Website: bh-photo
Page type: receipt
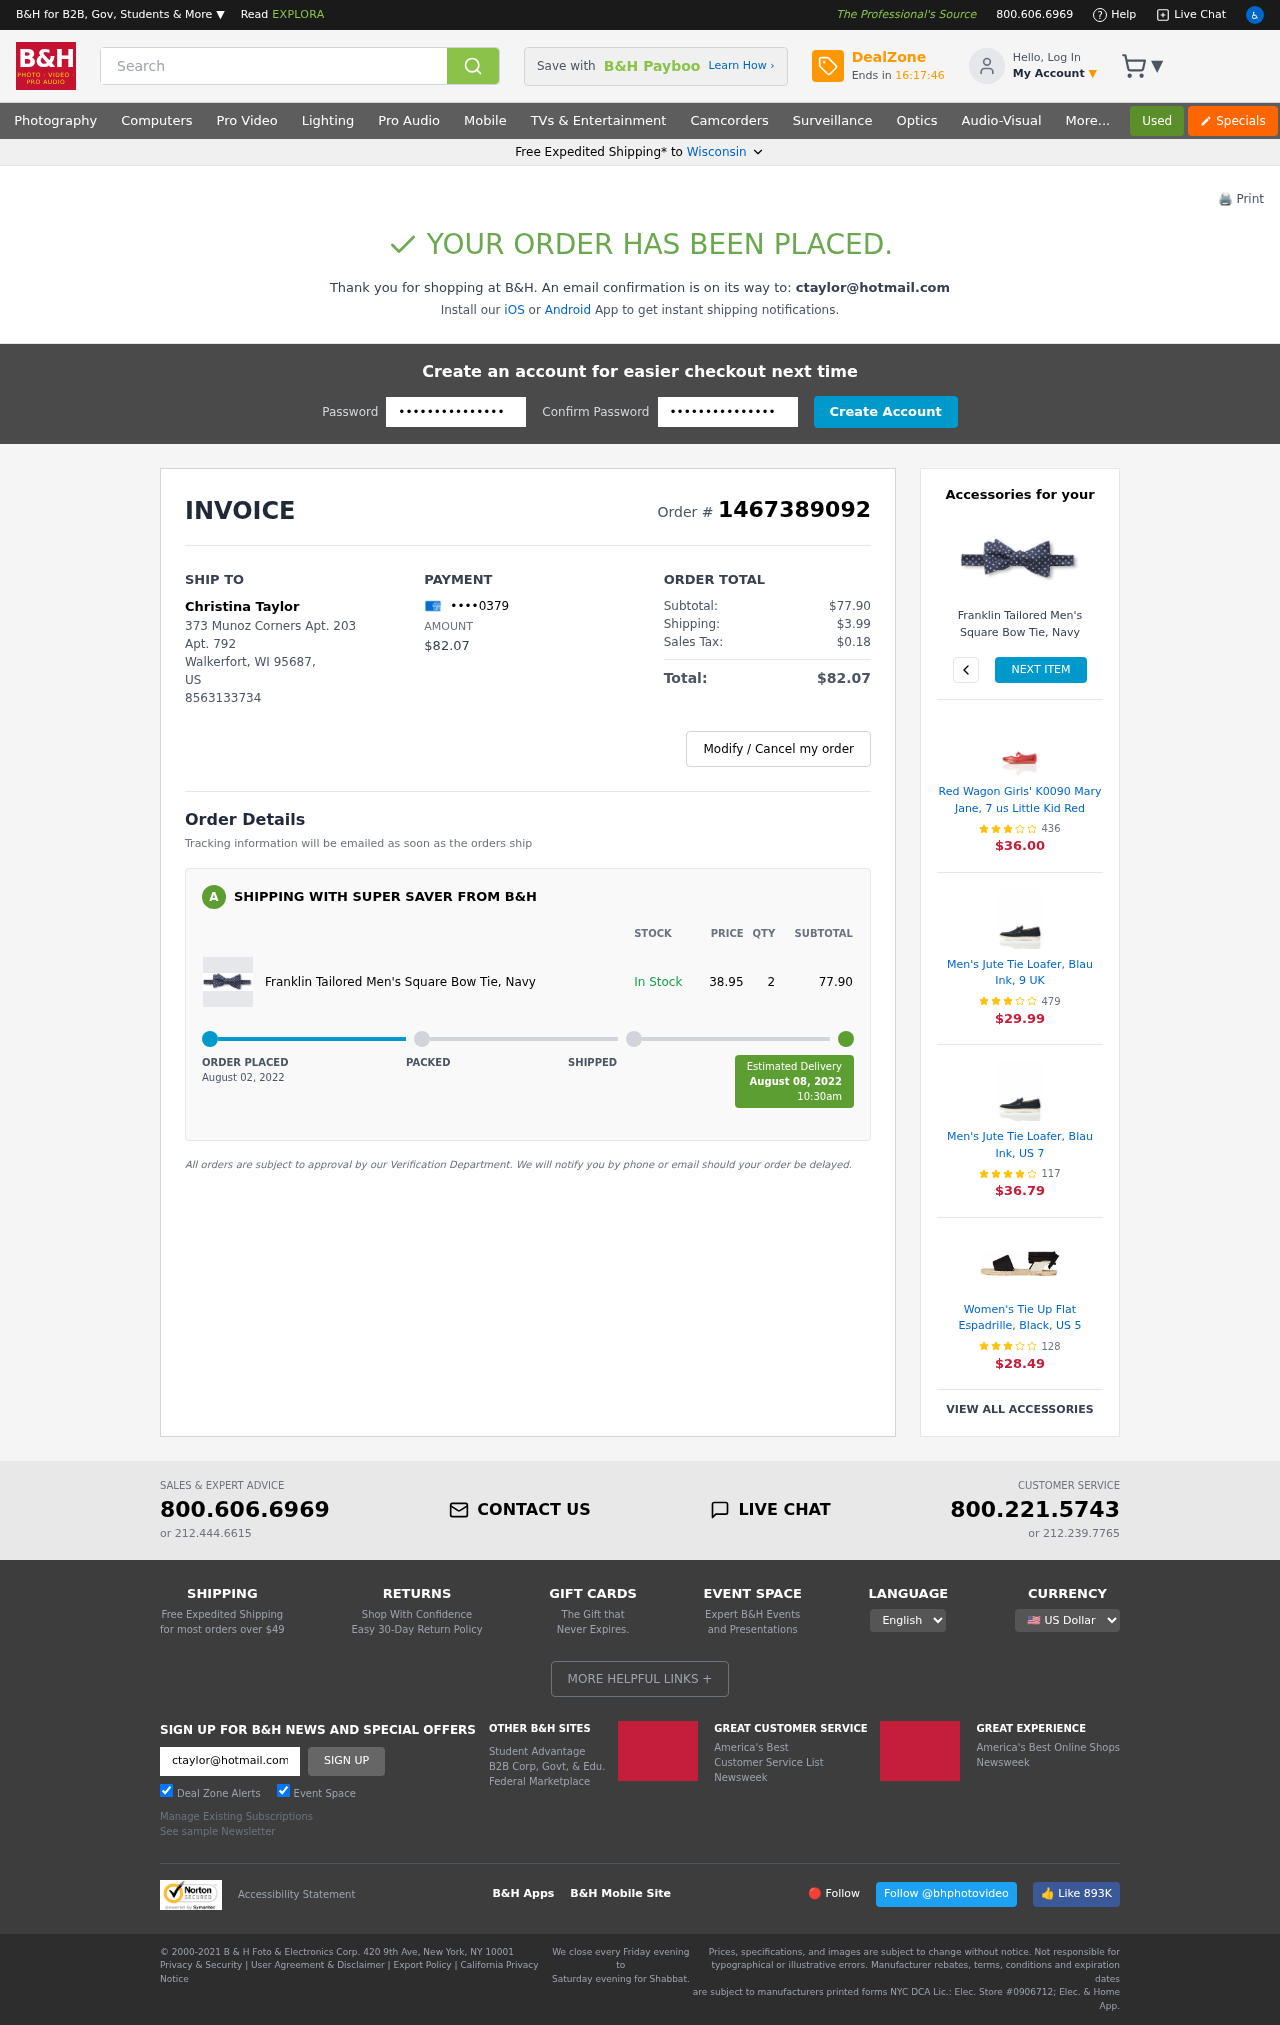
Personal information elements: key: PII_CARD_LAST4
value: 0379
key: PII_CITY
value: Walkerfort
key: PII_EMAIL
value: ctaylor@hotmail.com
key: PII_FULLNAME
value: Christina Taylor
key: PII_PHONE
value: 8563133734
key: PII_POSTCODE
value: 95687
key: PII_STATE
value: Wisconsin
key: PII_STATE_ABBR
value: WI
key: PII_STREET
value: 373 Munoz Corners Apt. 203
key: PII_STREET2
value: Apt. 792
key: PII_COUNTRY_CODE
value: US
Product elements: key: PRODUCT1_NAME
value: Franklin Tailored Men's Square Bow Tie, Navy
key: PRODUCT1_PRICE
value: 38.95
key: PRODUCT1_QUANTITY
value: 2
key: PRODUCT1_NAME2
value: Franklin Tailored Men's Square Bow Tie, Navy
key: PRODUCT2_NAME
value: Red Wagon Girls' K0090 Mary Jane, 7 us Little Kid Red
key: PRODUCT2_NUM_RATINGS
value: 436
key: PRODUCT2_PRICE
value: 36.00
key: PRODUCT3_NAME
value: Men's Jute Tie Loafer, Blau Ink, 9 UK
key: PRODUCT3_NUM_RATINGS
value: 479
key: PRODUCT3_PRICE
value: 29.99
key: PRODUCT4_NAME
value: Men's Jute Tie Loafer, Blau Ink, US 7
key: PRODUCT4_NUM_RATINGS
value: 117
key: PRODUCT4_PRICE
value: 36.79
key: PRODUCT5_NAME
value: Women's Tie Up Flat Espadrille, Black, US 5
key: PRODUCT5_NUM_RATINGS
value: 128
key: PRODUCT5_PRICE
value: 28.49
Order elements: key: ORDER_ID
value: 1467389092
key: ORDER_TOTAL
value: $82.07
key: ORDER_SUBTOTAL
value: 77.90
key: ORDER_SUBTOTAL
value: $77.90
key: ORDER_SHIPPING_COST
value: $3.99
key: ORDER_TAX
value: $0.18
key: ORDER_DATE
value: August 02, 2022
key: ORDER_DELIVERY_DATE
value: August 08, 2022
Search elements: key: HEADER_SEARCH
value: Search